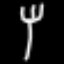
Label: fork